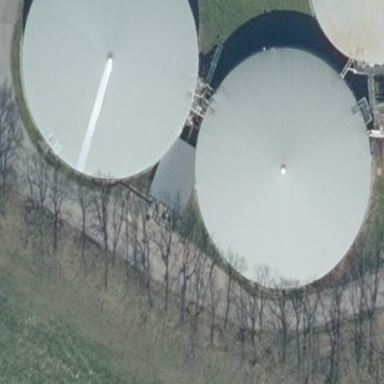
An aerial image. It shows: Storage tank with man-made structure.